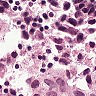
Metastatic tissue present: yes